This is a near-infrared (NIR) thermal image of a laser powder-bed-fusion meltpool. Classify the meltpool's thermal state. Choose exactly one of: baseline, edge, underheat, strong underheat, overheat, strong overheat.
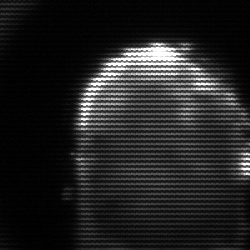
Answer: baseline